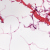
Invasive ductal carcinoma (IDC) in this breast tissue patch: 0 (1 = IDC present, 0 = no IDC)